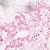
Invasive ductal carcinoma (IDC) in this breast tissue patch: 0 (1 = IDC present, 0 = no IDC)